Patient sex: M
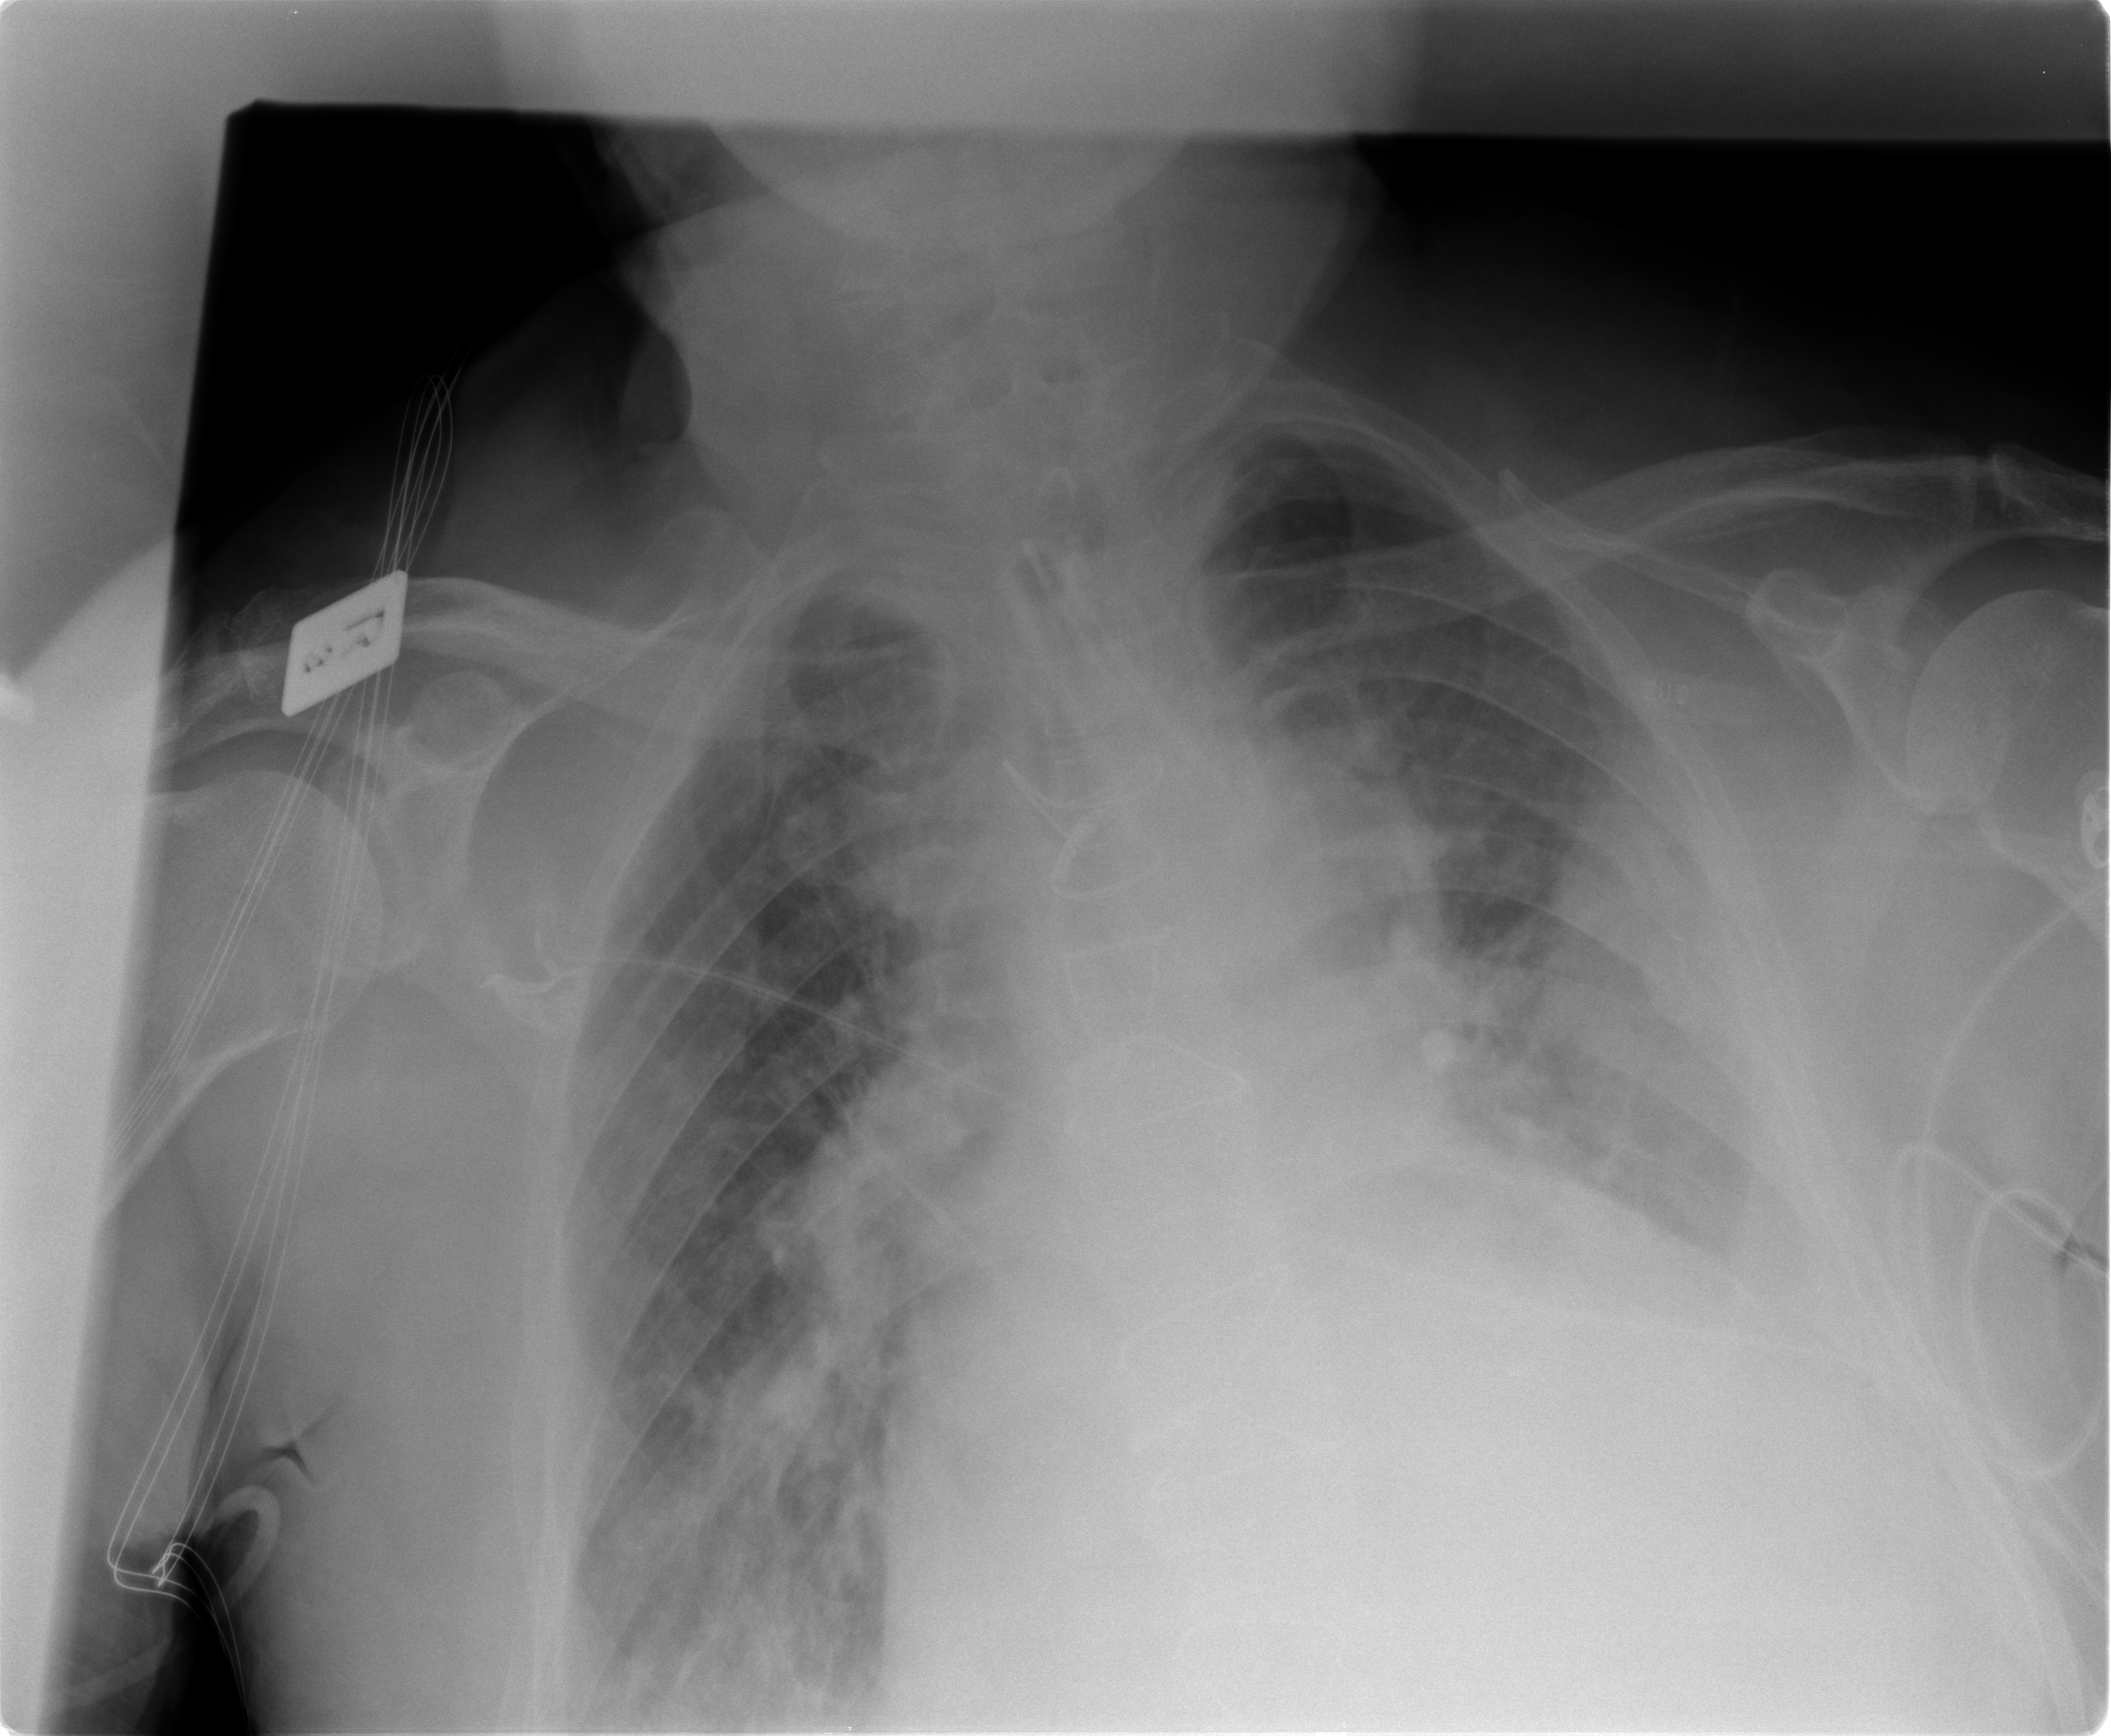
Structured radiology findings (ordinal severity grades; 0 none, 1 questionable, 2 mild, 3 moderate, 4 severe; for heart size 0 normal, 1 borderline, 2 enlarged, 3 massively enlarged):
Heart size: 2
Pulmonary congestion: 3
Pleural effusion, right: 1
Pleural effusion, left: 3
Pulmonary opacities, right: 2
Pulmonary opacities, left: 2
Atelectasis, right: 2
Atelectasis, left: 3